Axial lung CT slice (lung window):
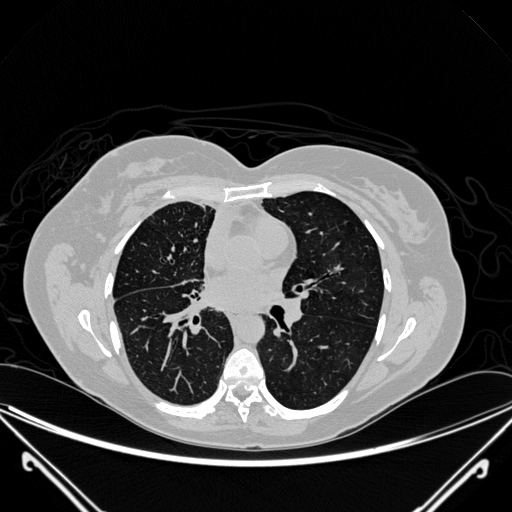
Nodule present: no